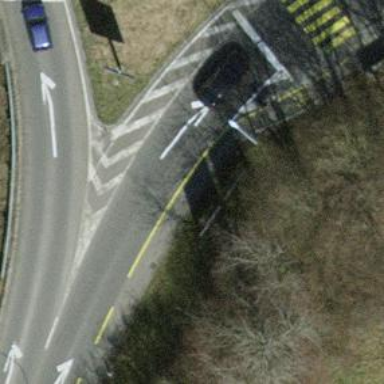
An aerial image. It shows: Primary link road with asphalt surface.